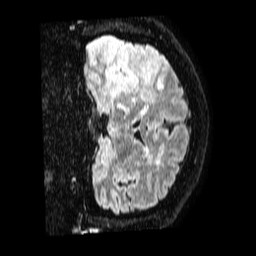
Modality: FLAIR
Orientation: coronal
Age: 56
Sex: male
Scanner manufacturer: philips
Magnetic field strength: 1.5 T
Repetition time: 4.8 s
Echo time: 0.3 s